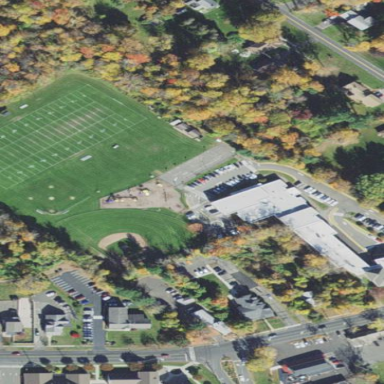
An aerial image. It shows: School.